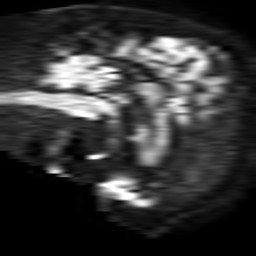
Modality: TRACE
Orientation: sagittal
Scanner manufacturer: philips
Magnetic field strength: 1.5 T
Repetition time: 3.398 s
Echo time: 0.06922 s